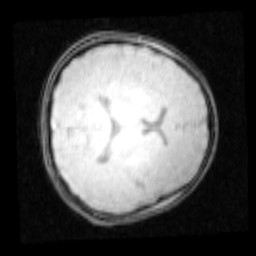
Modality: PDw
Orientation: axial
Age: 15
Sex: female
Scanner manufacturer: siemens
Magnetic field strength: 3 T
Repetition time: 0.25 s
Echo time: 0.00103 s